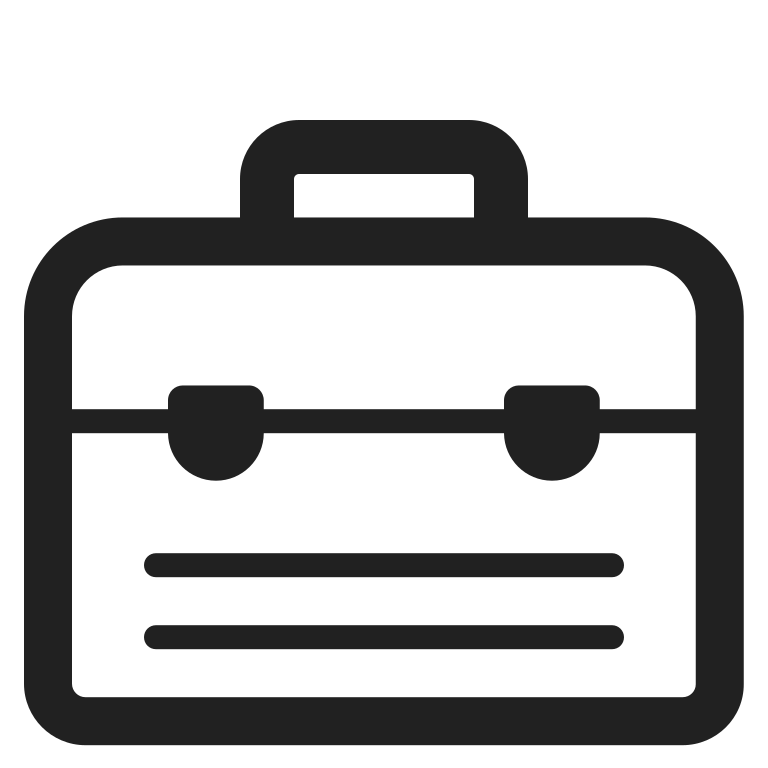
toolbox high contrast